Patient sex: M
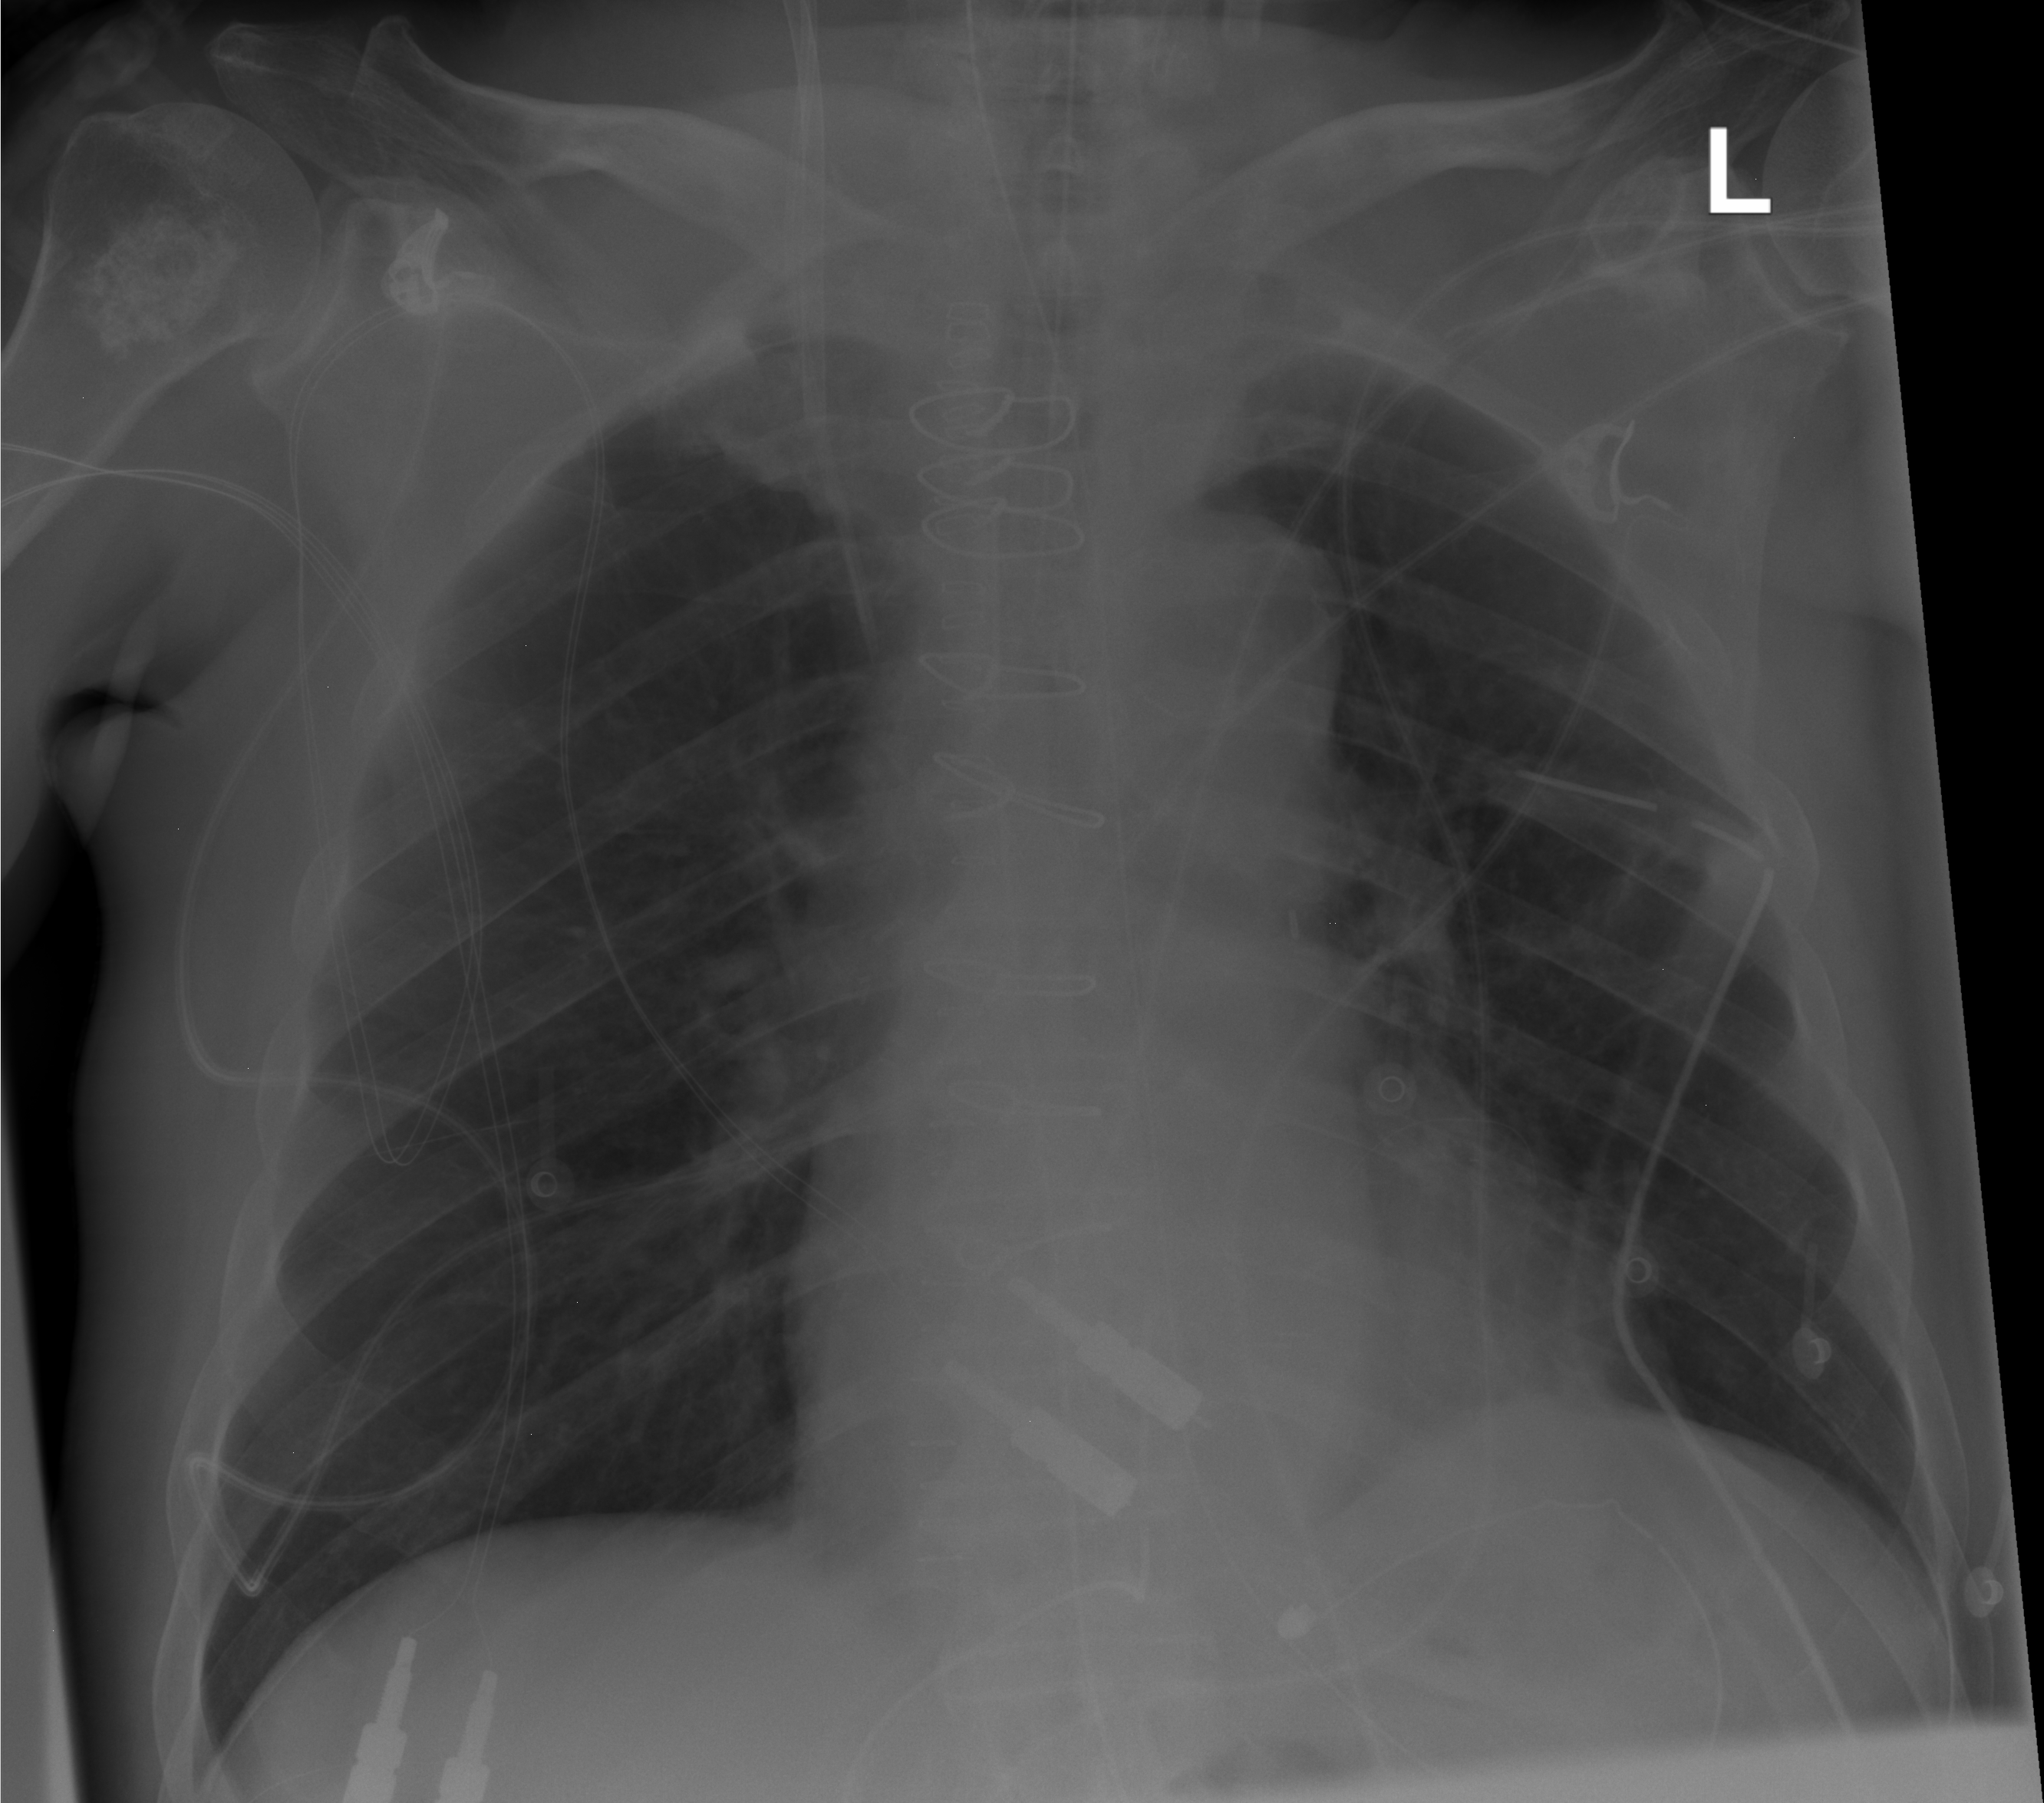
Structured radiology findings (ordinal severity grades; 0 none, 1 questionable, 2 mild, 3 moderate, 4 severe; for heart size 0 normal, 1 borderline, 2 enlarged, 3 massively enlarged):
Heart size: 0
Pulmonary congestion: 0
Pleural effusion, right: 0
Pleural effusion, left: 0
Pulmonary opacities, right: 0
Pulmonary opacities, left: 0
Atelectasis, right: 0
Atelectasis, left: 2